Question: I have a 3 panel lay out like this:

I want Pane 3 to disappear when the page height is less than some threshold.
Bootstrap's repsonsive features are triggered based on screen width.
As long as the screen is wide, bootstrap will not transition from lg to md to sm to xs. So on a wide but short screen, it would show all three panes. Given the content I want to show in Pane 2 and Pane 3, they can't be very short.
Is it possible to solve this using bootstrap or maybe some custom CSS that sits alongside bootstrap? As far as possible, wan't to avoid custom java script.
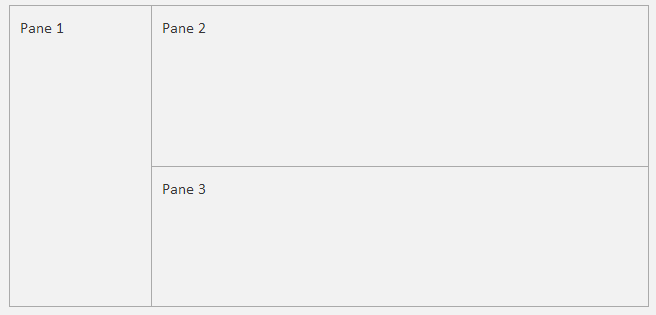
Answer: Yes, according to <URL>, there is also 'min-height'/'max-height'.
So you just do
'''
@media screen and (max-height: 300px) {
.panel {
display: block;
}
}
'''